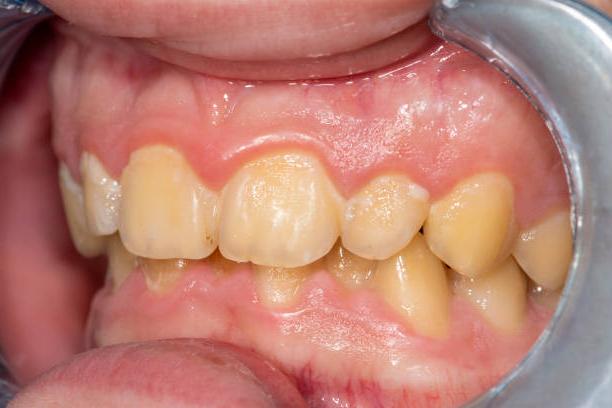
Condition: Calculus